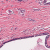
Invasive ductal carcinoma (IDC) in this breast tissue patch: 0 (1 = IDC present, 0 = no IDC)